Aerial crown-view tile of a tropical tree (Barro Colorado Island, Panama), acquired 20240611:
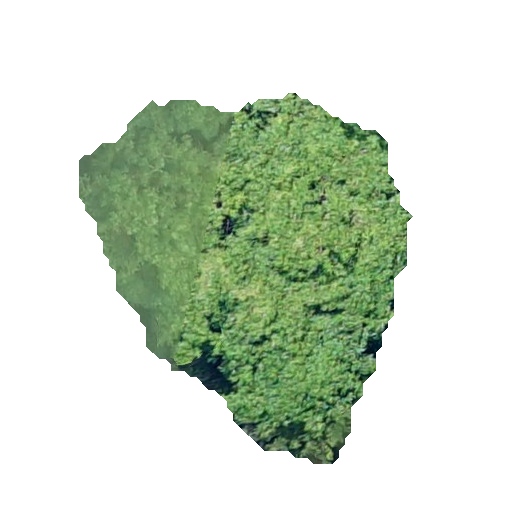
Species: Hura crepitans
GBIF accepted scientific name: Hura crepitans
Crown area: 129.302 m²